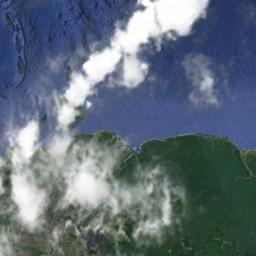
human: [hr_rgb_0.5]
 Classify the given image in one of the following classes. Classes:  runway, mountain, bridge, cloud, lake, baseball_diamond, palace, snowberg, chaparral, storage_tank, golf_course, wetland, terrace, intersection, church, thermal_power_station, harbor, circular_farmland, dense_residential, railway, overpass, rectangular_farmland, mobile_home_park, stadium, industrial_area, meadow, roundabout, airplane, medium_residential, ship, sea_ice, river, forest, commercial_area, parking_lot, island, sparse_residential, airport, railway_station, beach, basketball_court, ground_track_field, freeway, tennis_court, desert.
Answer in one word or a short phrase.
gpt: cloud